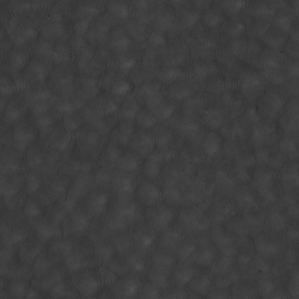
Label: non_frost